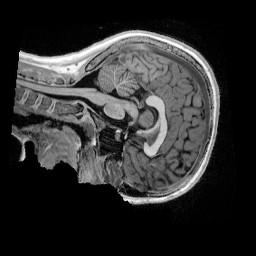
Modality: UNIT1_denoised
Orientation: sagittal
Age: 9
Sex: female
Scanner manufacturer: siemens
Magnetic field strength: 3 T
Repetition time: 4 s
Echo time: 0.00303 s